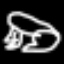
Label: frog